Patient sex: M
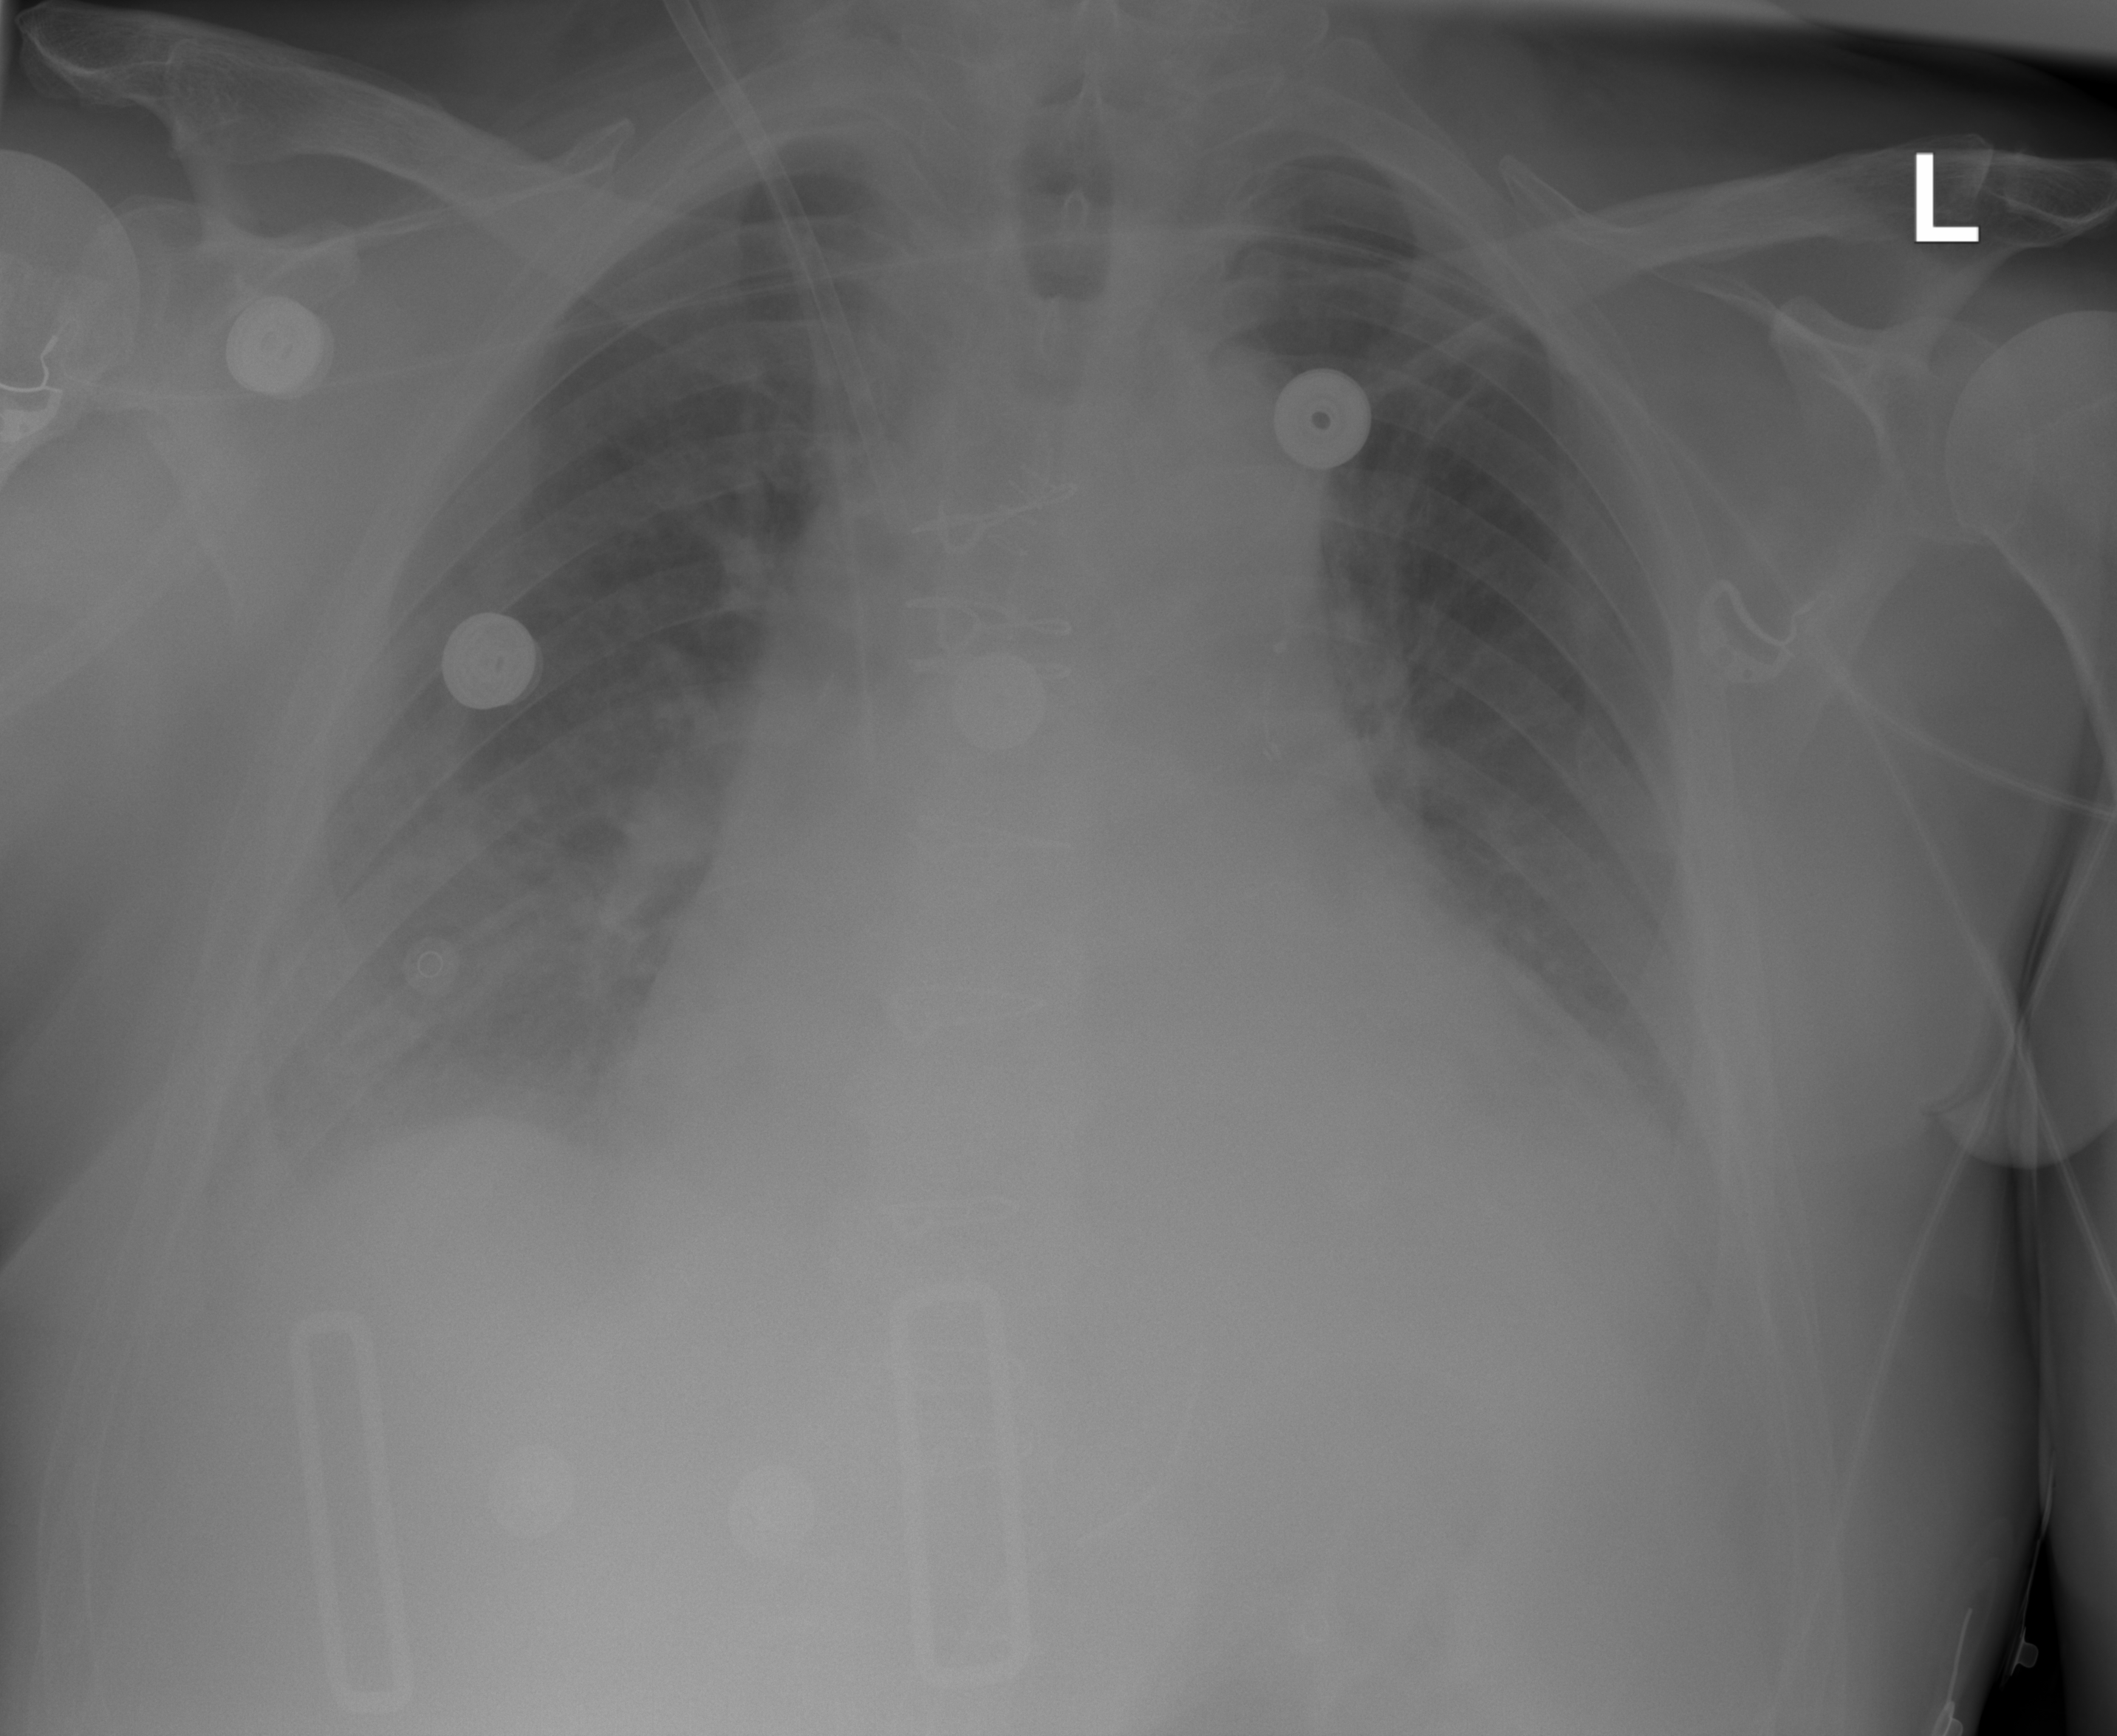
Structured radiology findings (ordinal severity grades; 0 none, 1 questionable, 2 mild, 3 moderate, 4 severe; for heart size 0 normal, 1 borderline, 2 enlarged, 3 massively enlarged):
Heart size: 2
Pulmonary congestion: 0
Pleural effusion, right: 1
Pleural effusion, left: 1
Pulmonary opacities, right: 0
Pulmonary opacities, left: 0
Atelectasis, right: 0
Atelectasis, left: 2